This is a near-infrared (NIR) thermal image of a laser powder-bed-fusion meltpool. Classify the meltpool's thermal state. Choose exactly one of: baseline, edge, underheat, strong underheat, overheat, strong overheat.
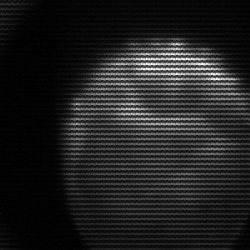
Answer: edge